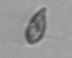
Label: Cryptophyta